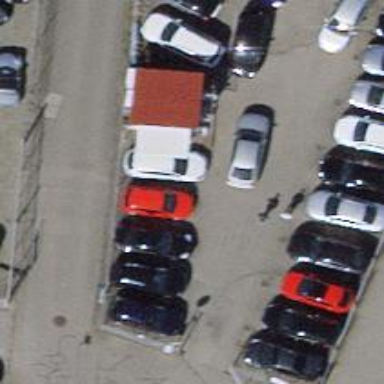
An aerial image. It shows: Shop that sells cars.